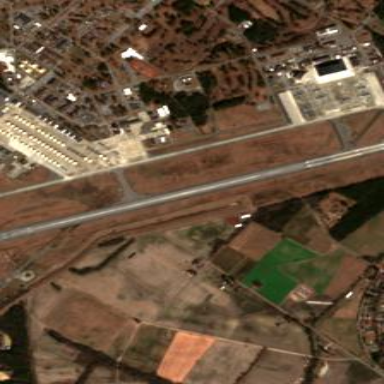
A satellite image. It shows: Area designated as runway within airport.